Interaction volume radius: 10 \u00c5
Interaction volume height: 10 \u00c5
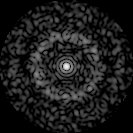
Disorder parameter: 0.808